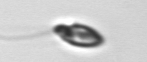
Label: Katodinium_or_Torodinium